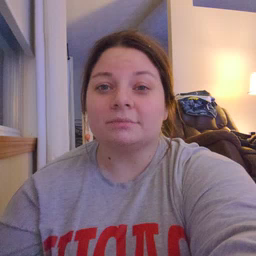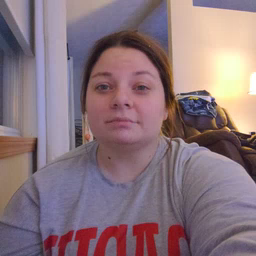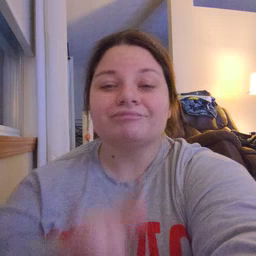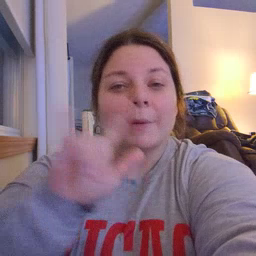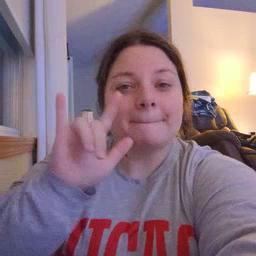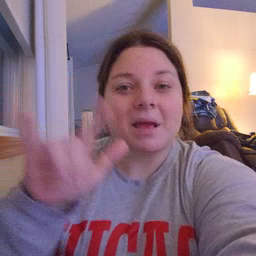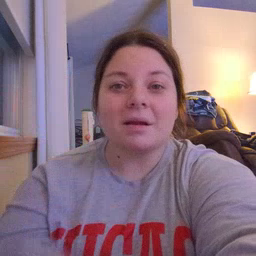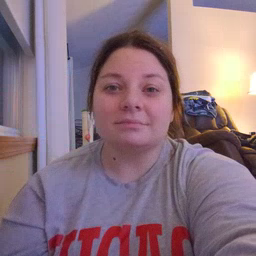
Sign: airplane